Interaction volume radius: 5 \u00c5
Interaction volume height: 20 \u00c5
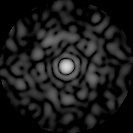
Disorder parameter: 0.8458